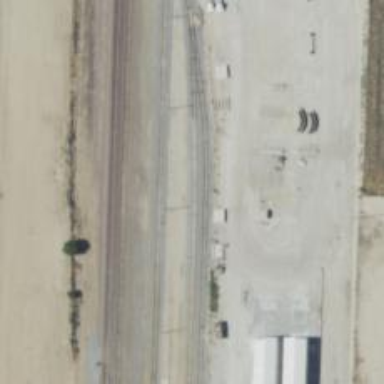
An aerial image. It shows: Rail spur service.